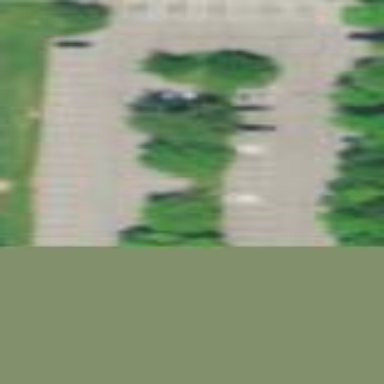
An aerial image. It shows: Parking area.